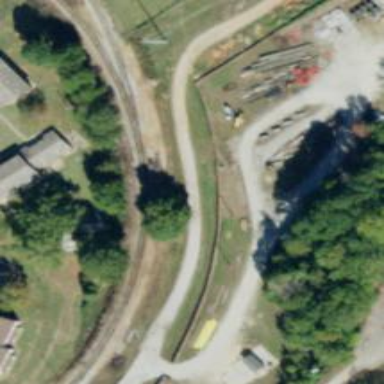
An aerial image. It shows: Railway spur junction.